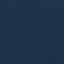
Land use / land cover class: SeaLake